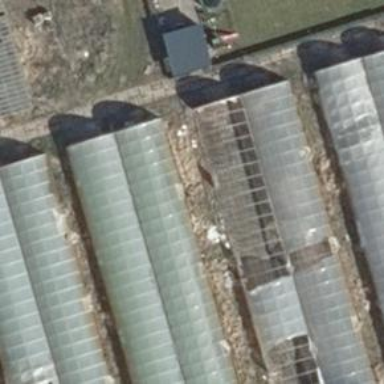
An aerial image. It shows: Greenhouse.